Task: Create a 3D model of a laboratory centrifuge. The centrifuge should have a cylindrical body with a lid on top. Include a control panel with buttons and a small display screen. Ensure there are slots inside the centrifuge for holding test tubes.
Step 332:
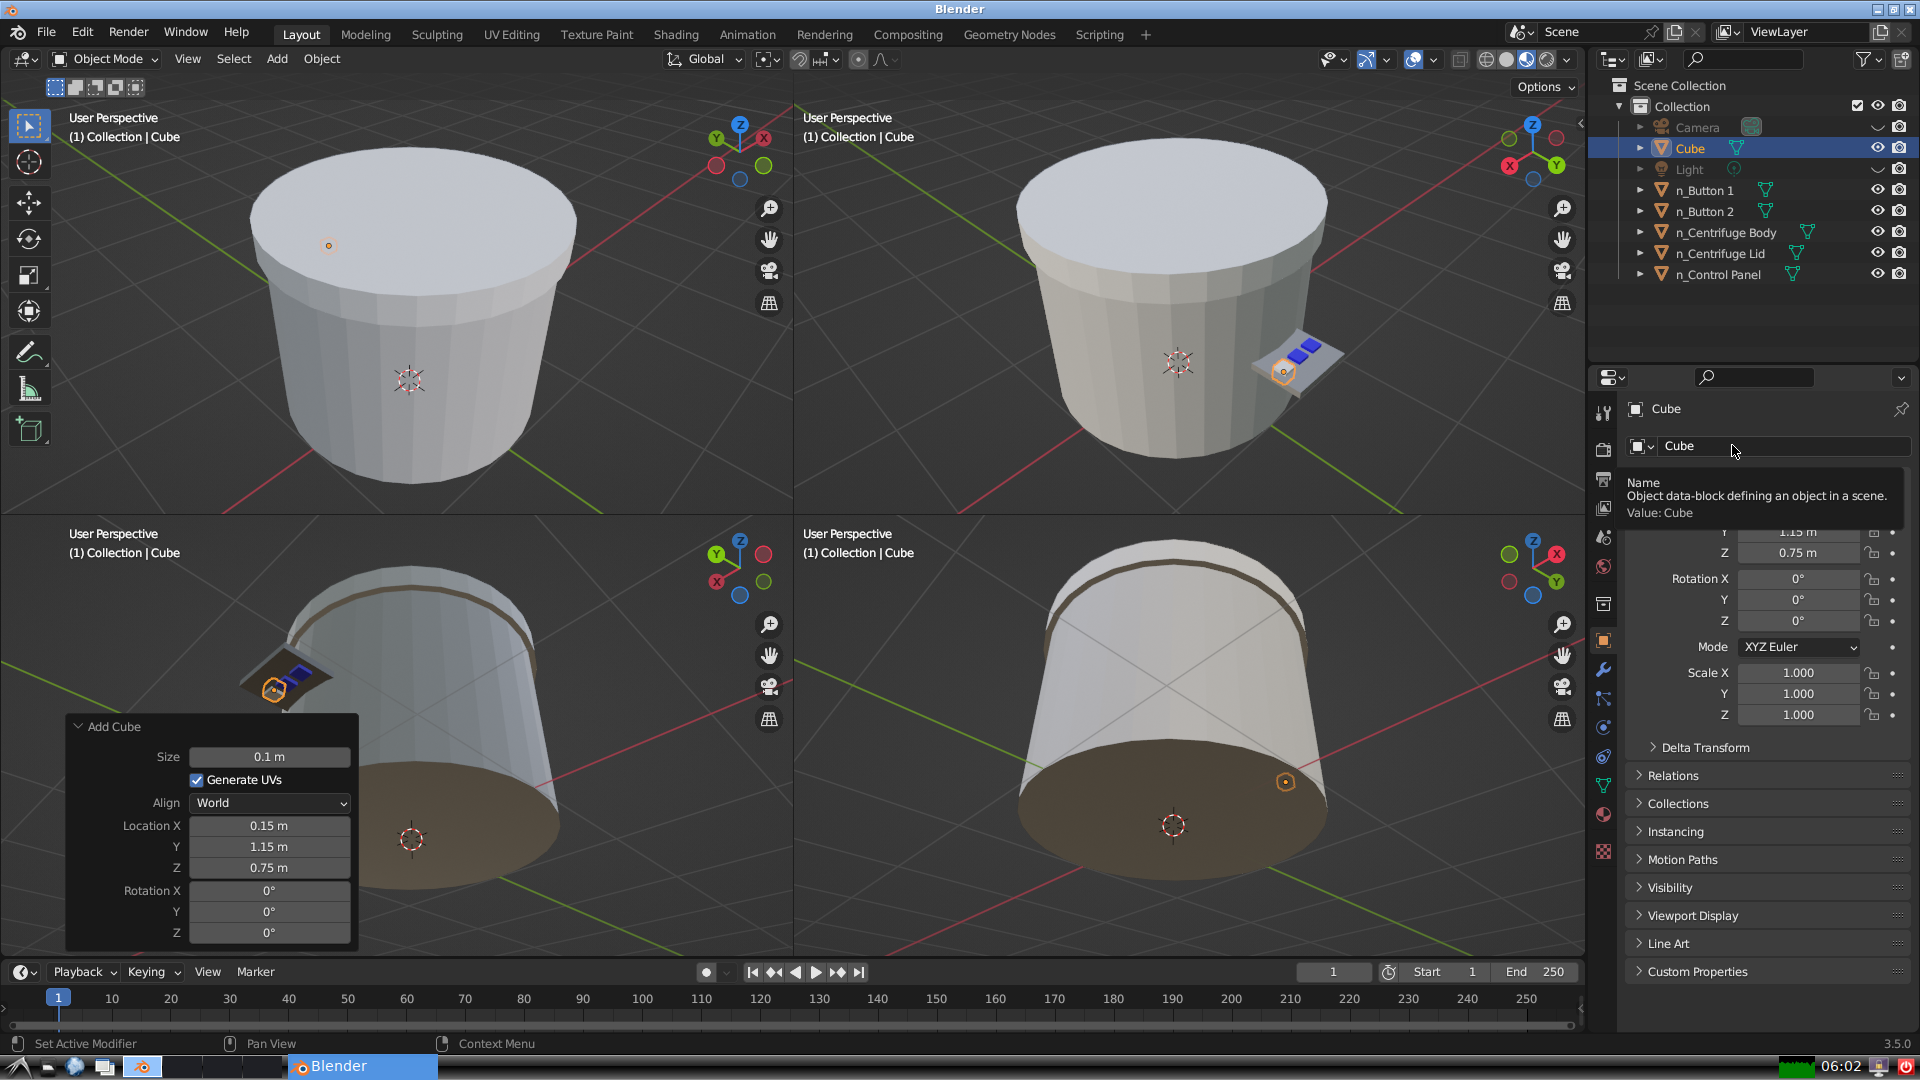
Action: click: no